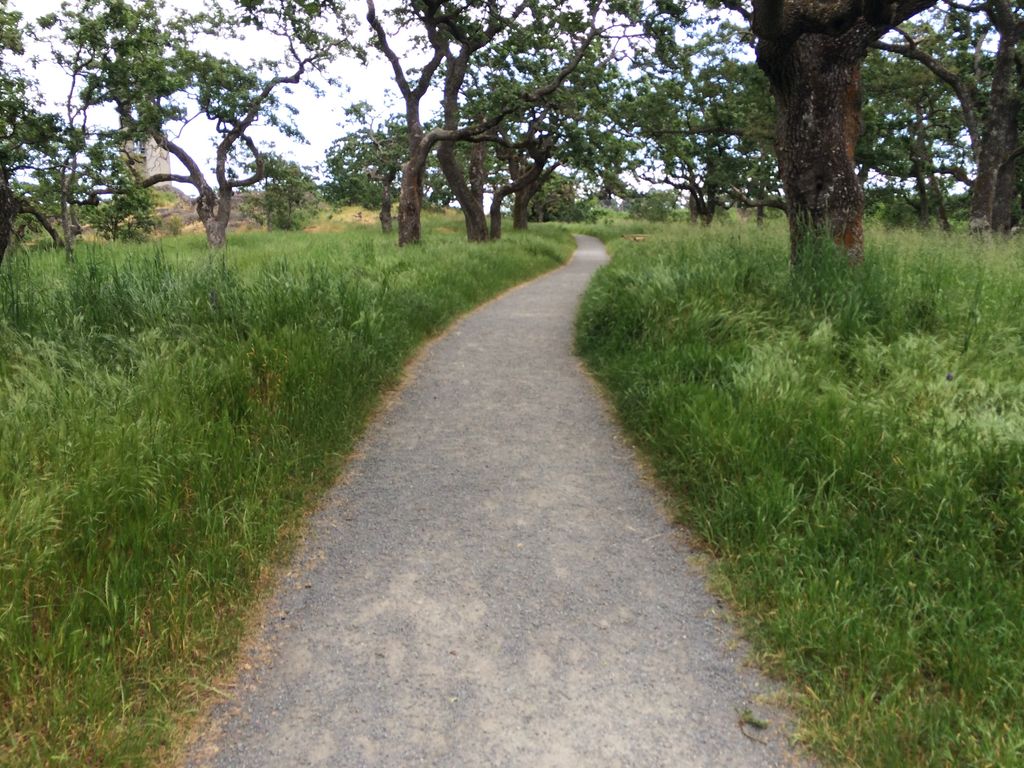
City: victoria